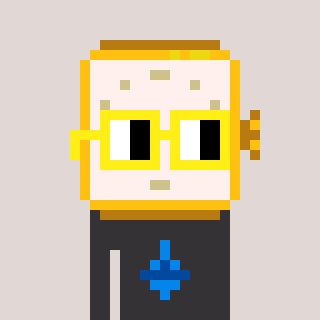
a pixel art character with square yellow glasses, a watch-shaped head and a grayscale-colored body on a warm background